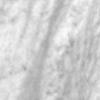
Label: change